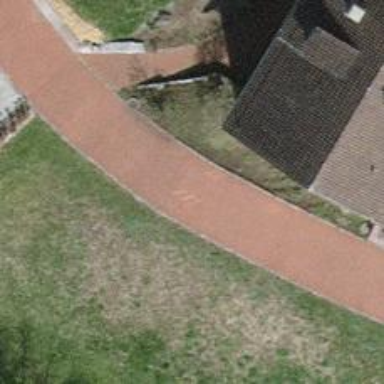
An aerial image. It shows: Driveway made of paving stones.